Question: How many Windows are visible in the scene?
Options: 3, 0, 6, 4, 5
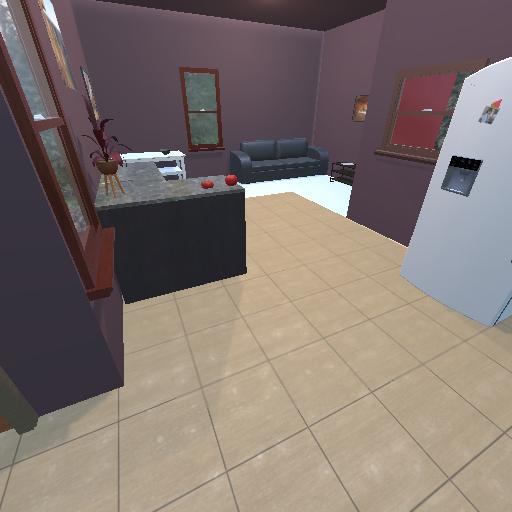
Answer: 3